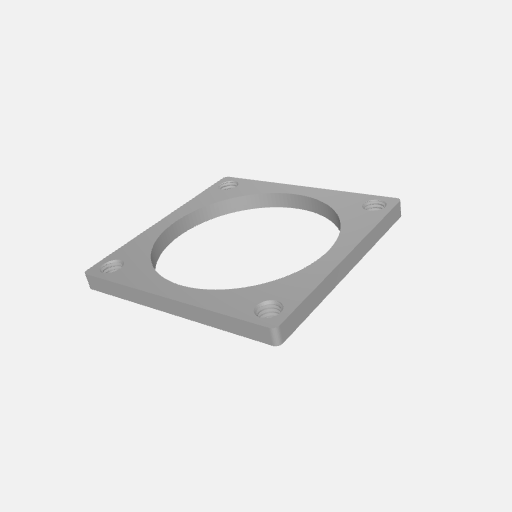
Part: SquarePatternThreadedPlate32P